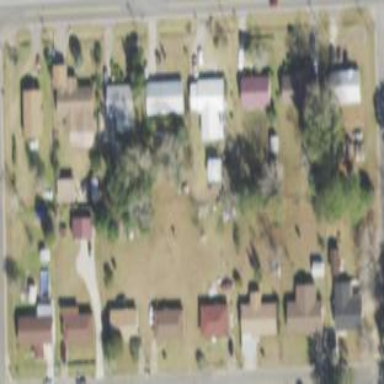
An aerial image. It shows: This residential area consists of single-family homes.